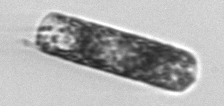
Label: Hemiaulus